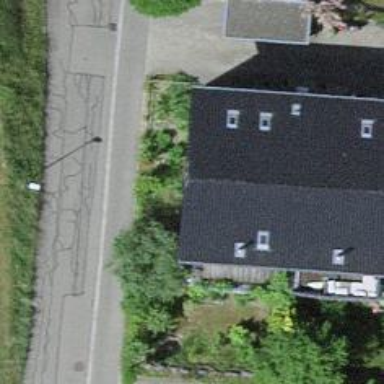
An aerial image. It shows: Residential building.